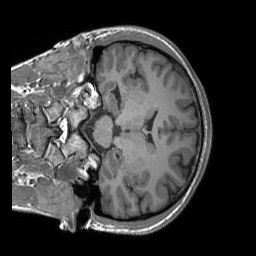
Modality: T1w
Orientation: coronal